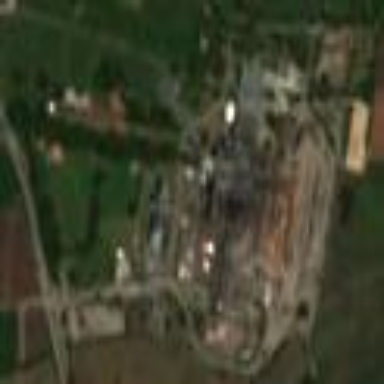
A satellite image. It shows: Sugar refinery located in industrial area.